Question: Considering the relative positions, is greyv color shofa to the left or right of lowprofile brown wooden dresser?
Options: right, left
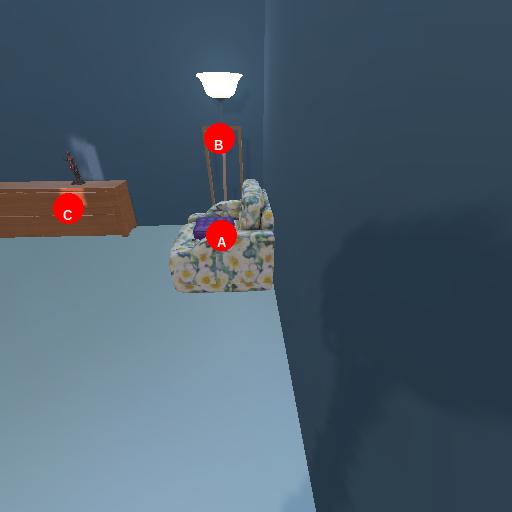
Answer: right